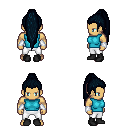
a pixel art fantasy rpg character, male body template, human, tanned skin, teal sleeveless shirt, white pants, raven extra-long topknot hairstyle, white cloth bracers, black shoes, four views (front, back, left, right), 2x2 character sprite sheet, small pixel art, hard edges, no anti-aliasing